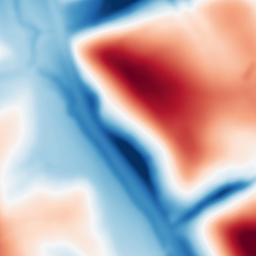
Category: multiscale
Decomposition family: dog
Decomposition parameters: sigma_low: 3
sigma_high: 50
Upsampling method: bicubic
Upsampling parameters: scale: 2
Upsampling scale: 2